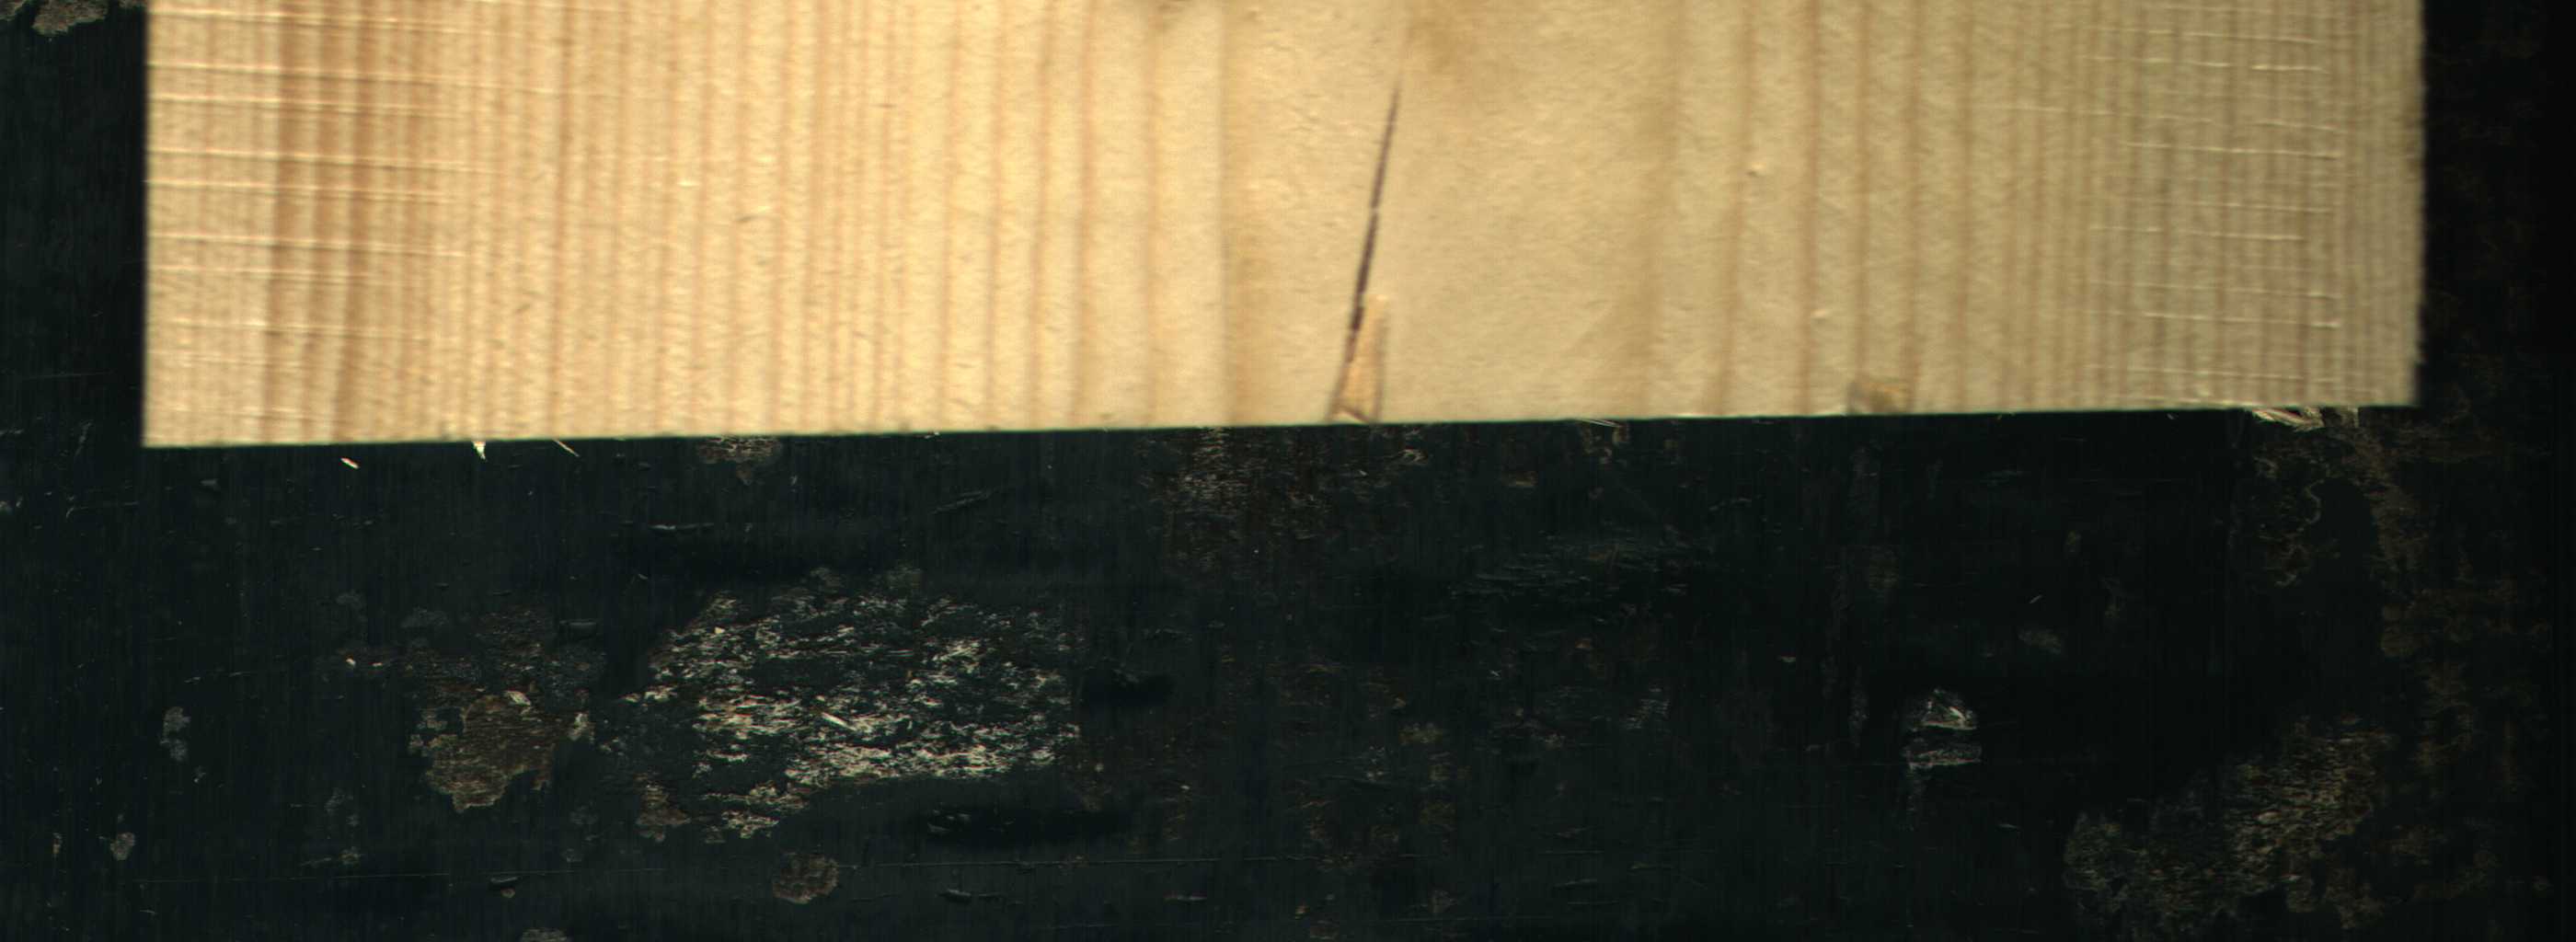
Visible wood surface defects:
Crack